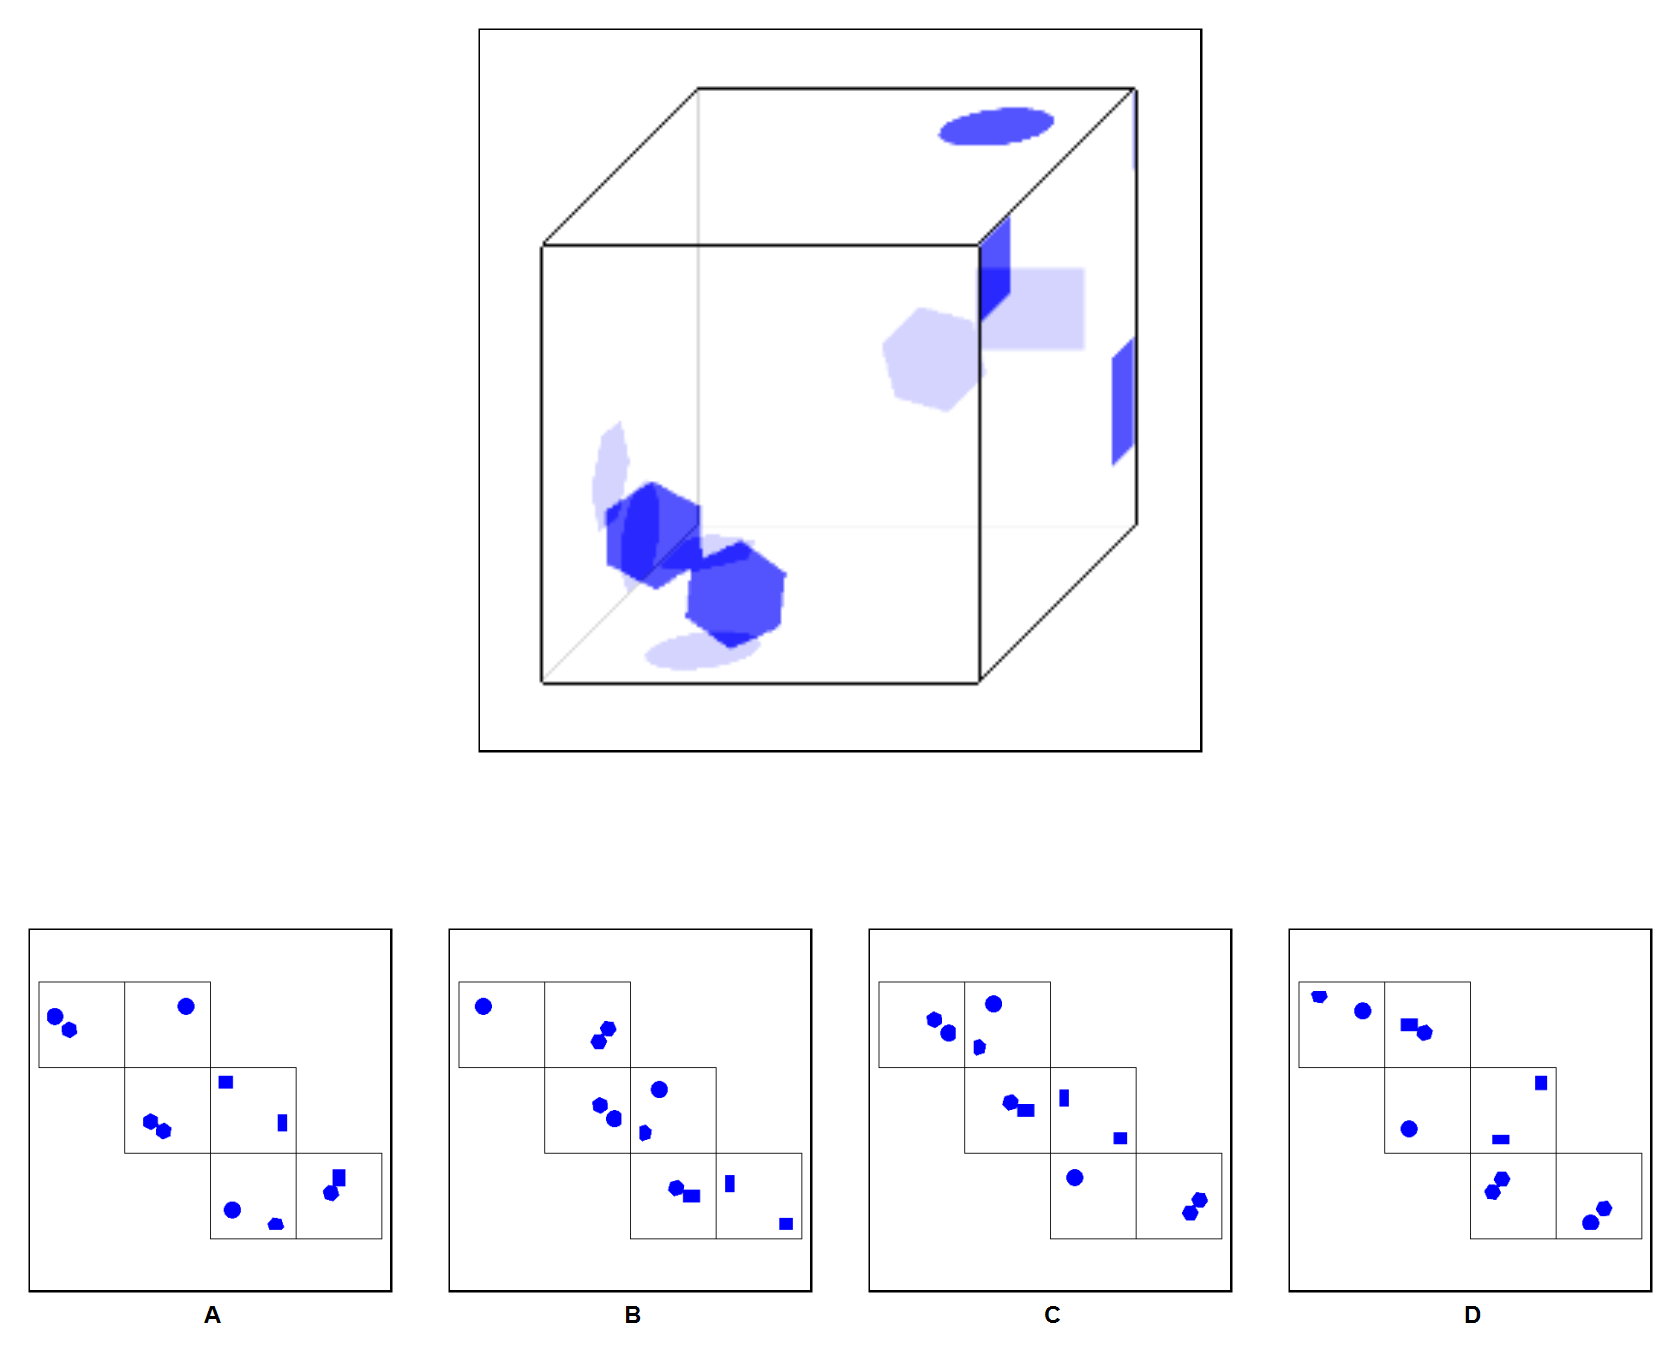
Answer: D